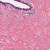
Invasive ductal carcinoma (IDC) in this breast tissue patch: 0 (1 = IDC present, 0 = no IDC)